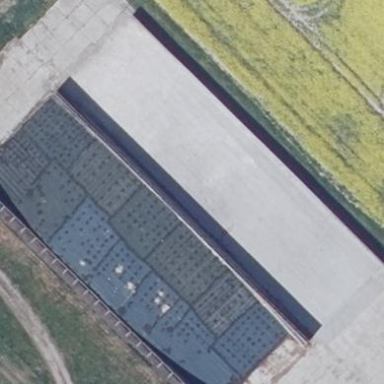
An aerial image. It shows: Bunker silo building.